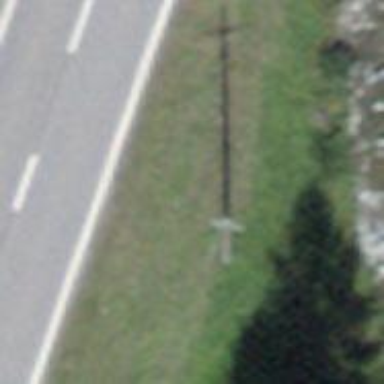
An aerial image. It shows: Concrete power pole.